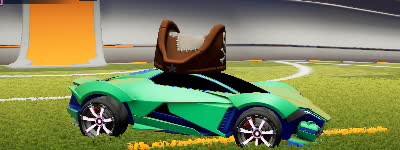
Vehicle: werewolf